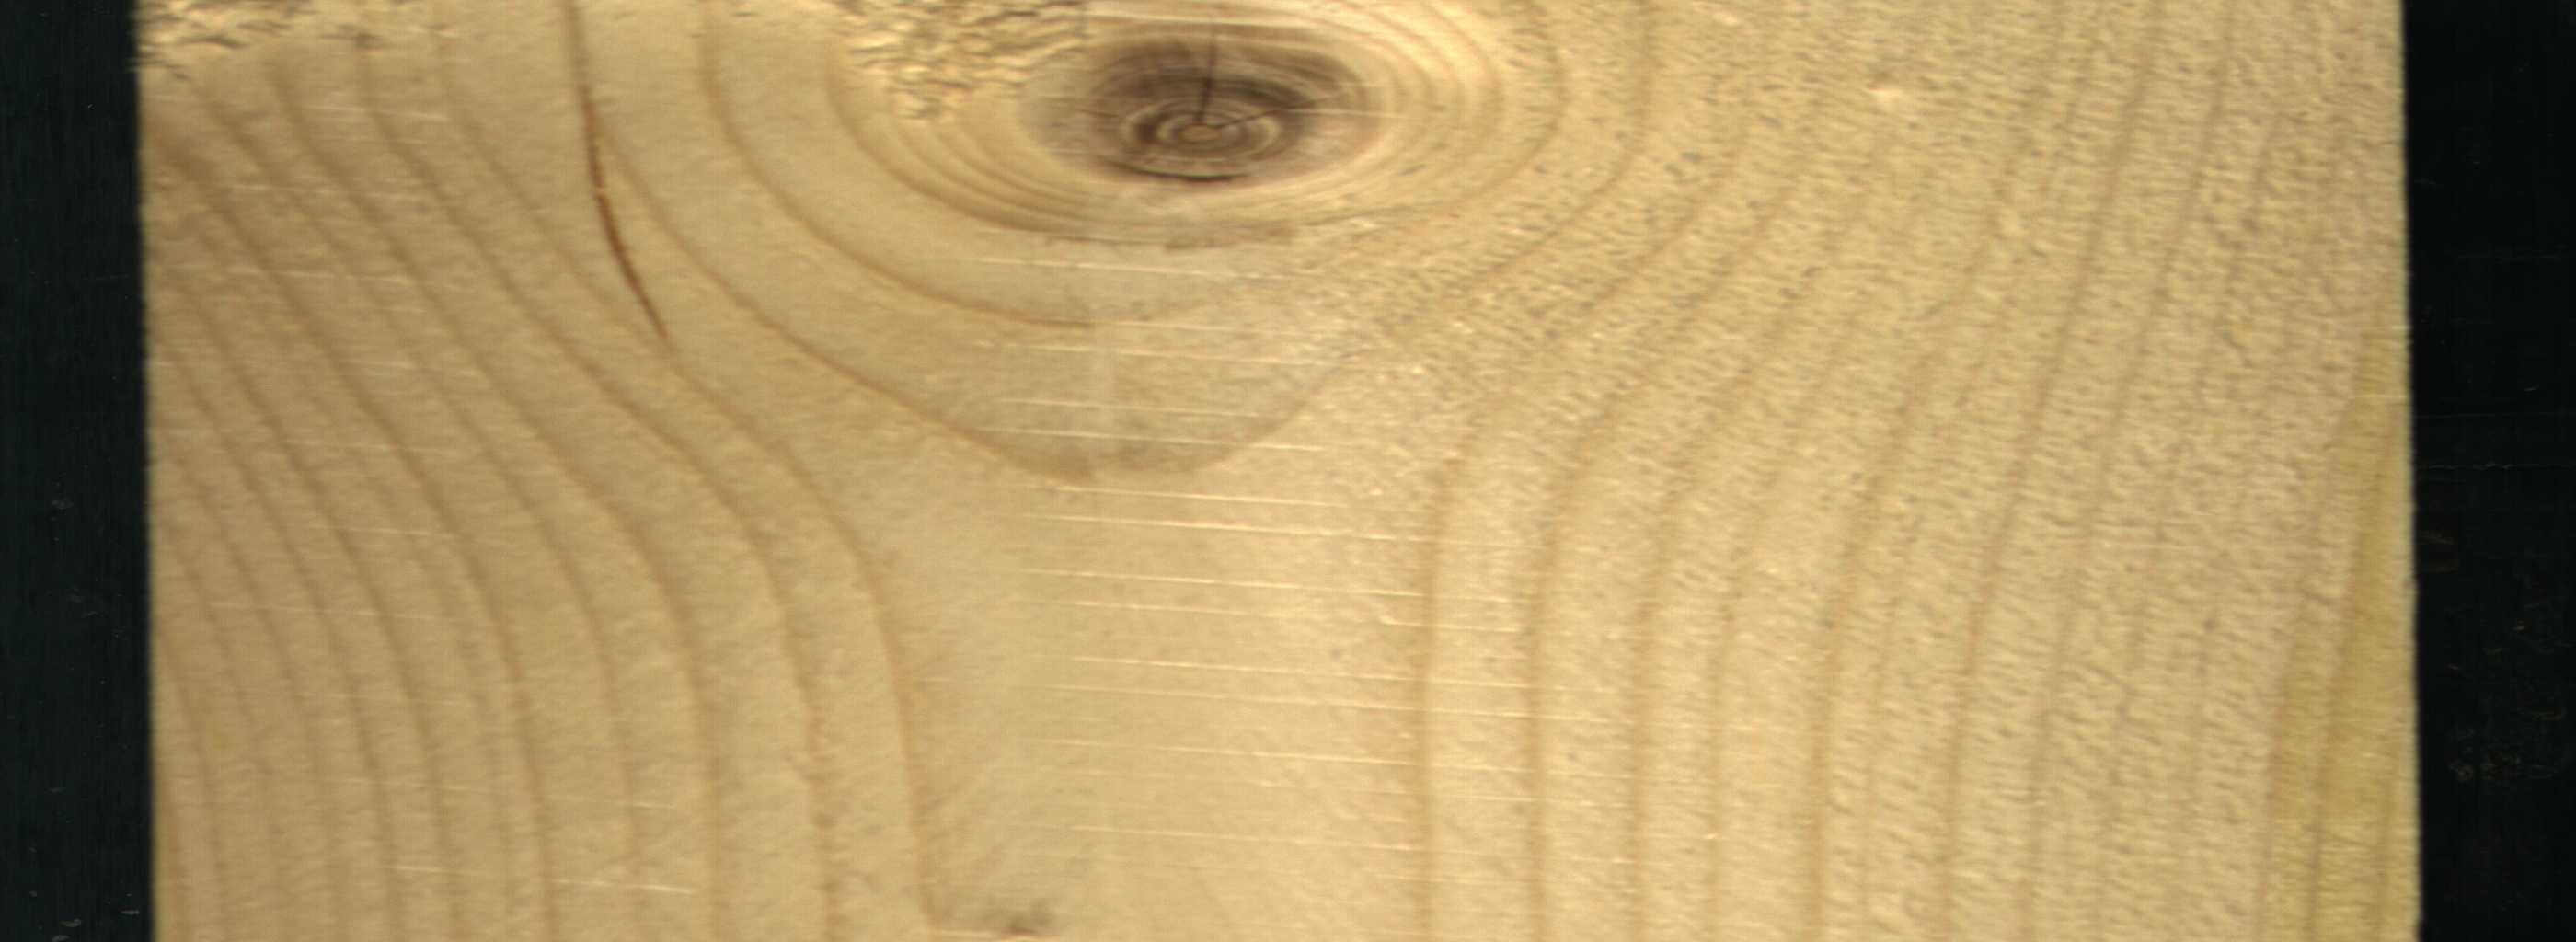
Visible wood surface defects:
resin
knot_with_crack